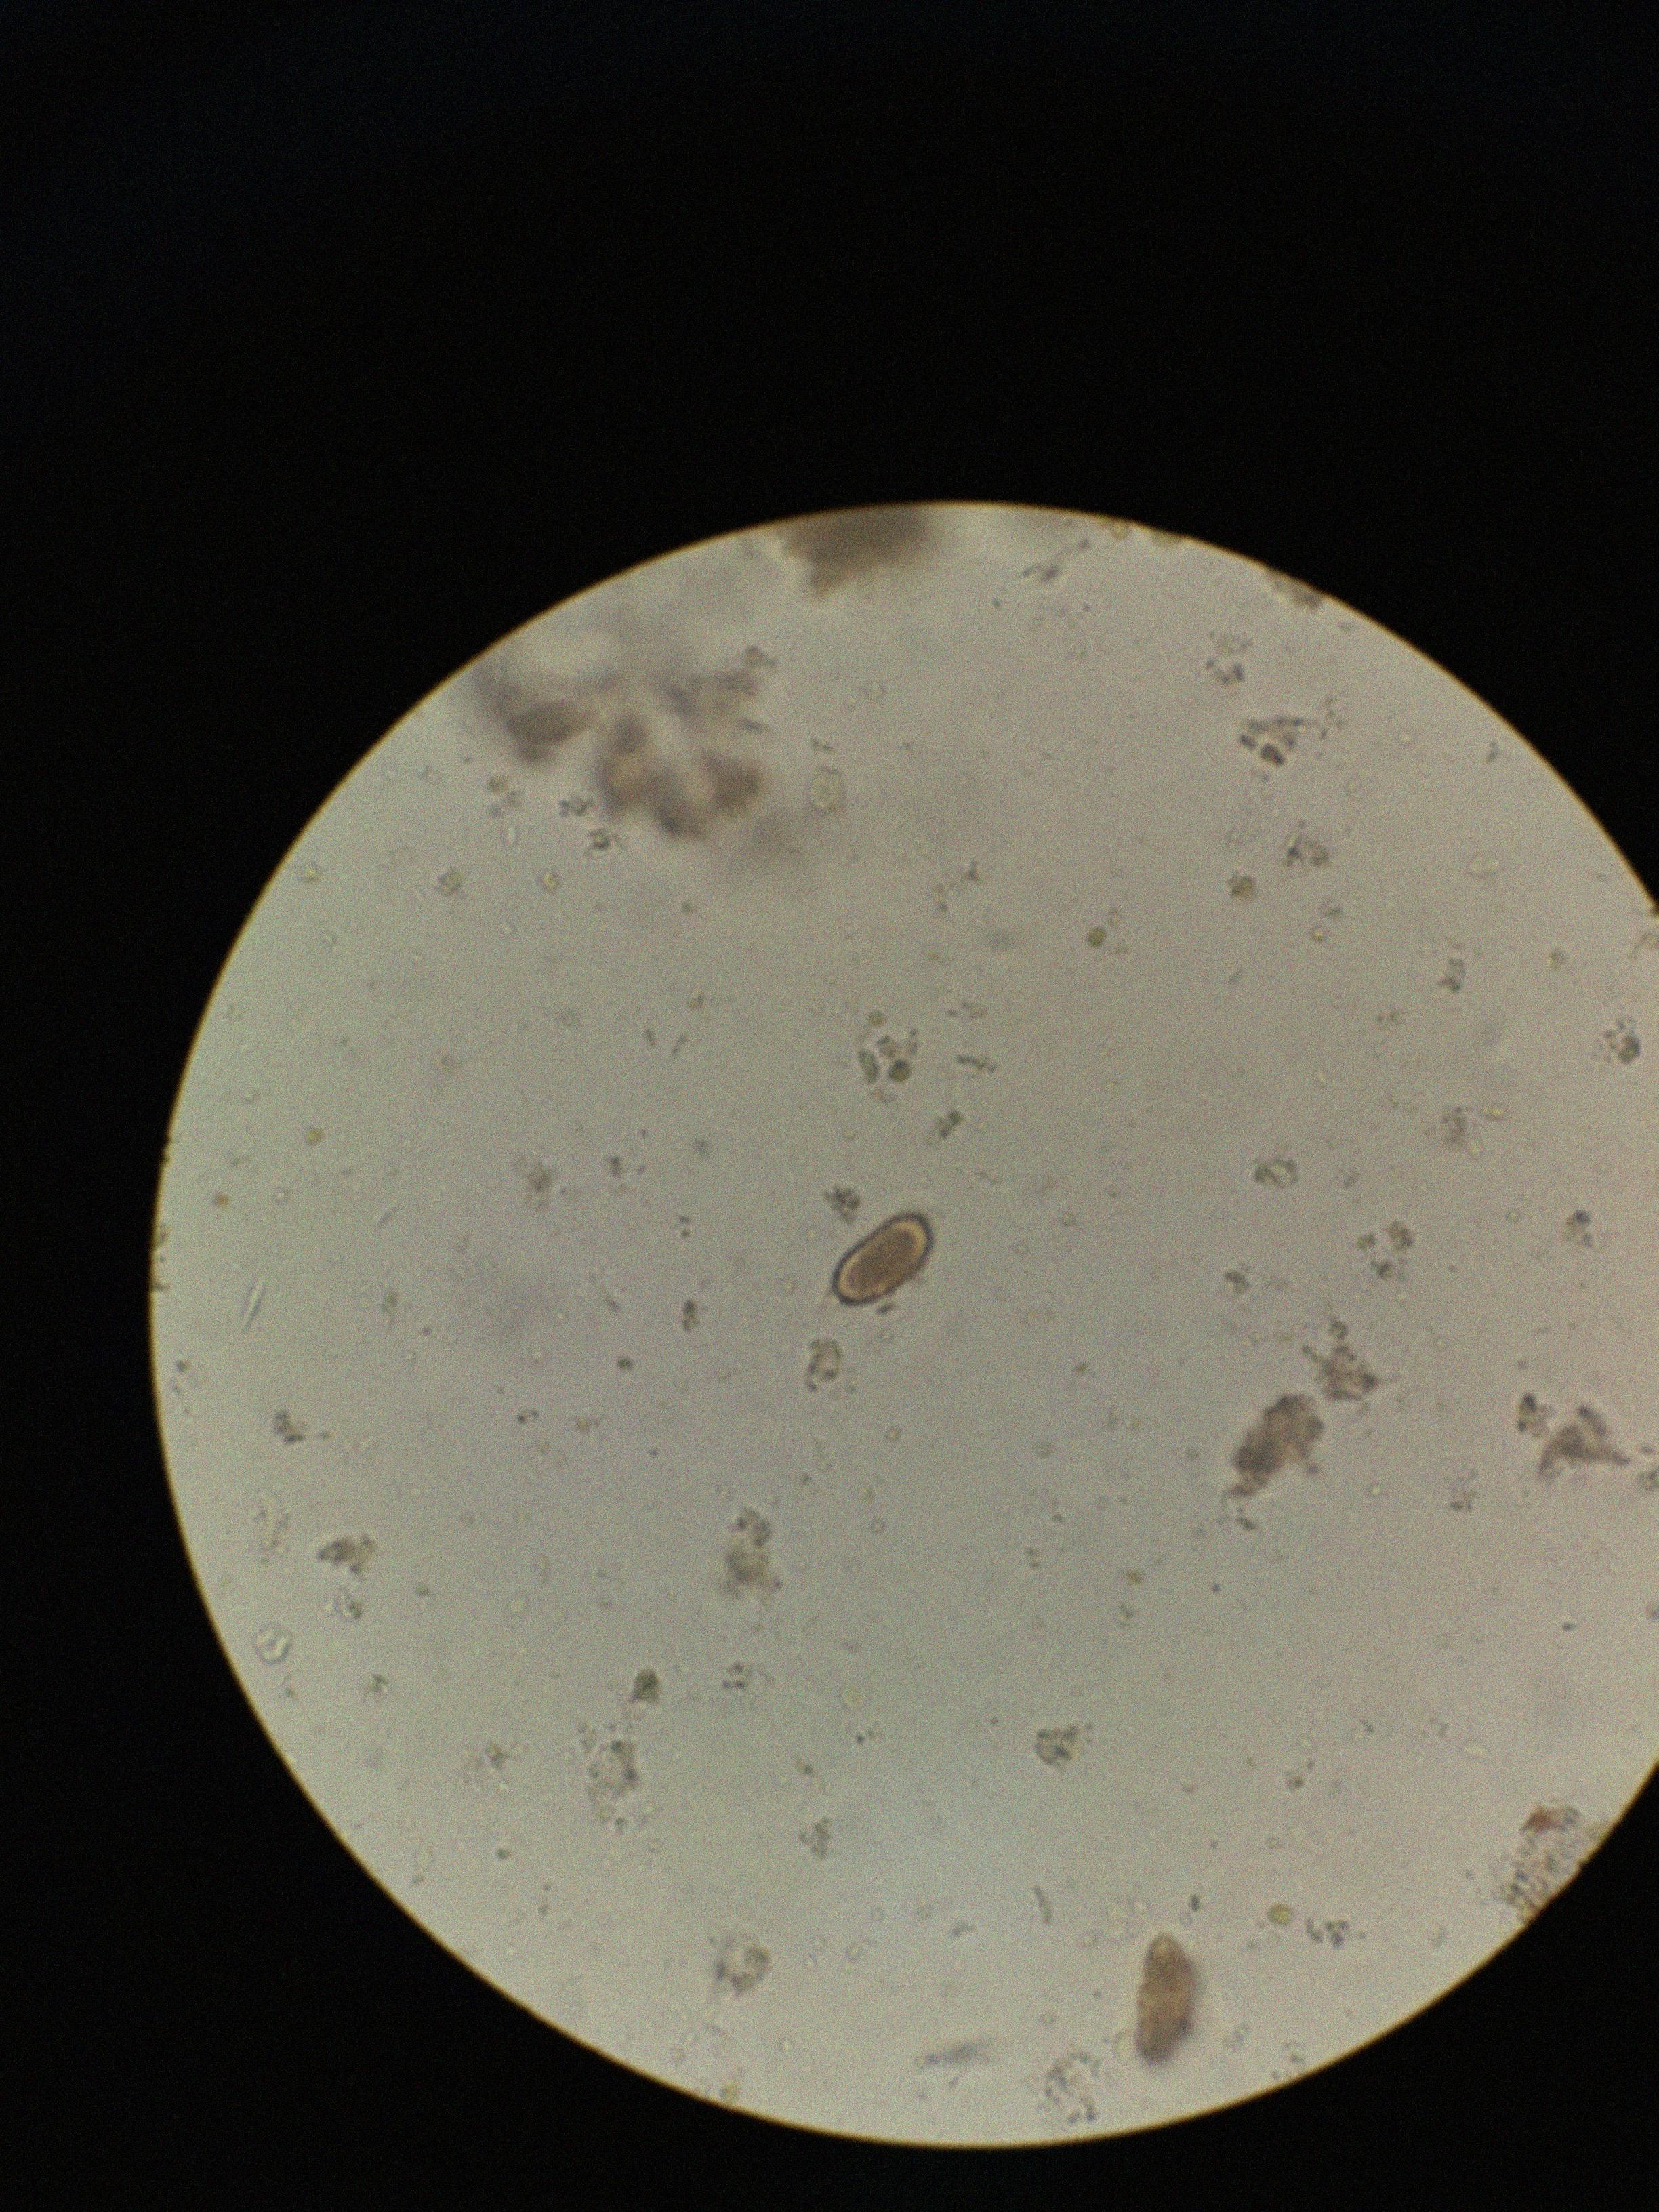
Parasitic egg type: Capillaria philippinensis